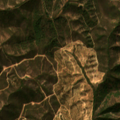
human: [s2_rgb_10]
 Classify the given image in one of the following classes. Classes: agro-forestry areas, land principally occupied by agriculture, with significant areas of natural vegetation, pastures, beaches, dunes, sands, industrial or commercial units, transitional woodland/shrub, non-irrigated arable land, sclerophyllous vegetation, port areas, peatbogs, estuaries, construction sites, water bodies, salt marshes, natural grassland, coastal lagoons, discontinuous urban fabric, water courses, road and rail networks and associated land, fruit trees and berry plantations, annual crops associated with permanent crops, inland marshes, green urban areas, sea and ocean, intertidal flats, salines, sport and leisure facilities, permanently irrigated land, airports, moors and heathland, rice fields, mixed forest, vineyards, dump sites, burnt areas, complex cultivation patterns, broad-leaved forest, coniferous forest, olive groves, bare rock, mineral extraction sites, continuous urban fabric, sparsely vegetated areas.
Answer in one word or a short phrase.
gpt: sclerophyllous vegetation, transitional woodland/shrub